Question: Count the number of objects in the diagram.
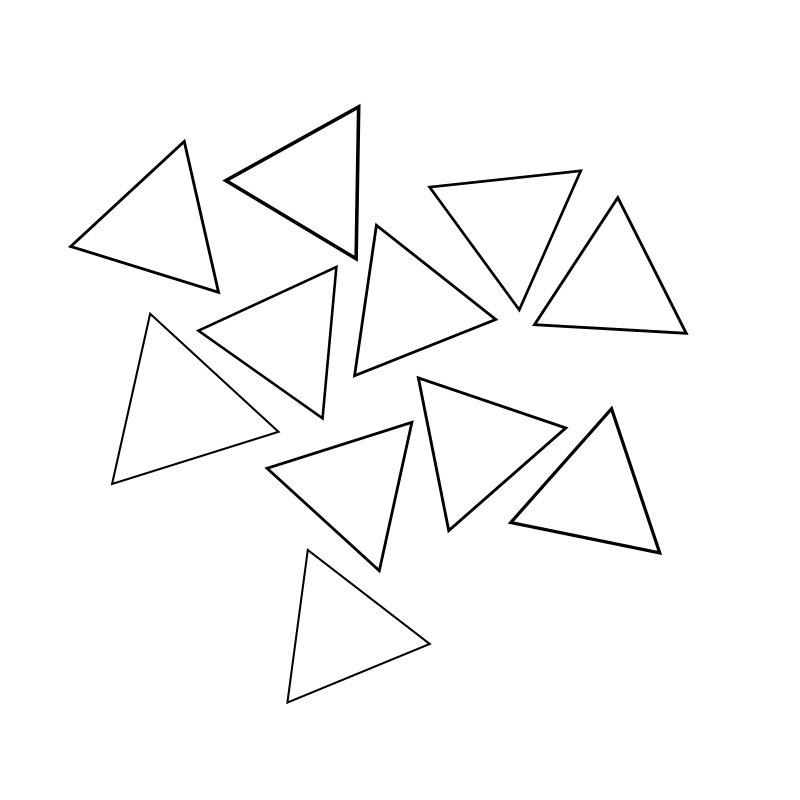
Answer: 11